Question: I am creating a timeline interface using jQuery and CSS. I am using jScrollPane for scrolling it.
I have
- 'parent'- 'header'- 'leftpane'
Sample Image

JSFiddle Link : <URL>
Any ideas?
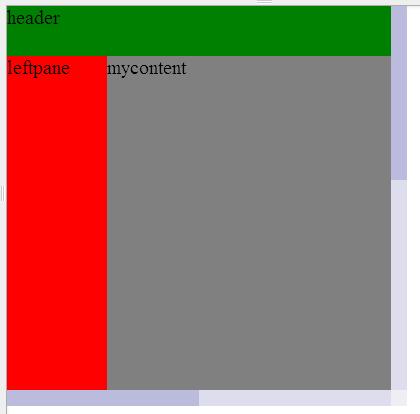
Answer: You can use <URL>.
Demo: <URL>
'''
$(document).ready(function() {
$('#parent')
.bind('jsp-scroll-y',
function(event, scrollPositionY, isAtTop, isAtBottom) {
$(".header").css("top", scrollPositionY);
}
)
.bind('jsp-scroll-x',
function(event, scrollPositionX, isAtLeft, isAtRight) {
$(".lefter").css("left", scrollPositionX);
}
)
.jScrollPane();
});
'''
Also you should add 'position:relative' to both divs (to move them with top/left without moving other blocks) and 'z-index' to header (to make it overflow sidebar).